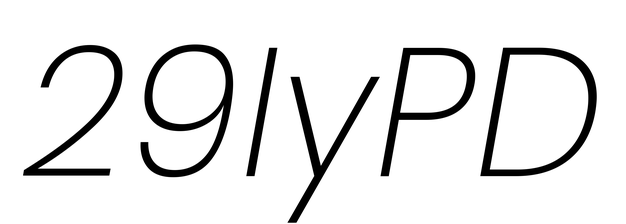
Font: Poppins-ExtraLightItalic